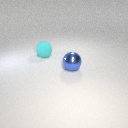
large cyan rubber sphere behind large blue metal sphere